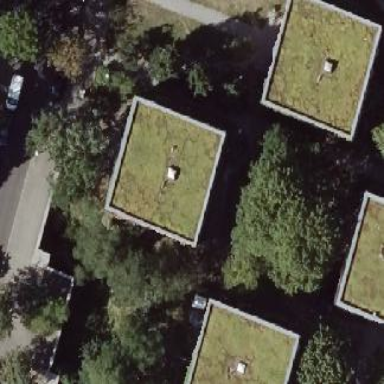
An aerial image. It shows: Apartment building with flat roof.